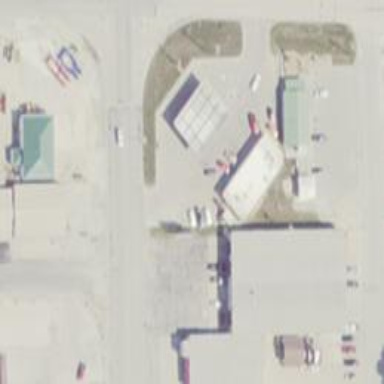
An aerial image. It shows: Convenience shop.